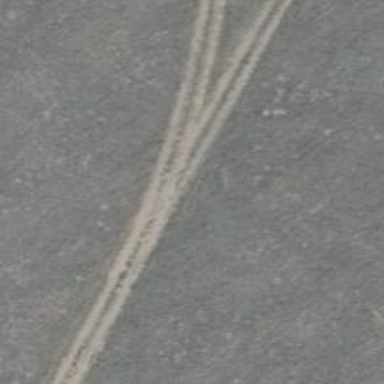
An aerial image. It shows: Path.